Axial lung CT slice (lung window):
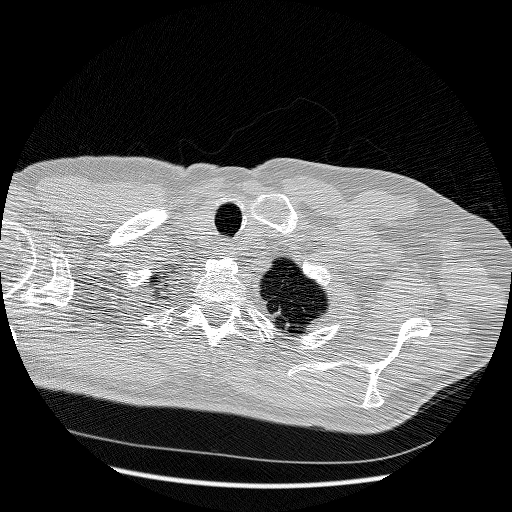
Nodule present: no